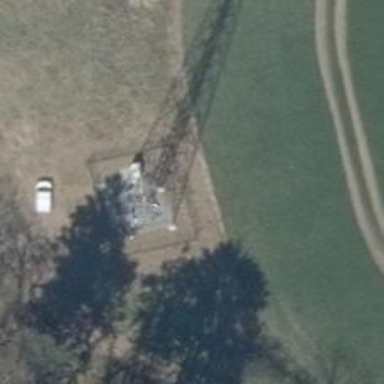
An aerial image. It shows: Communication tower.